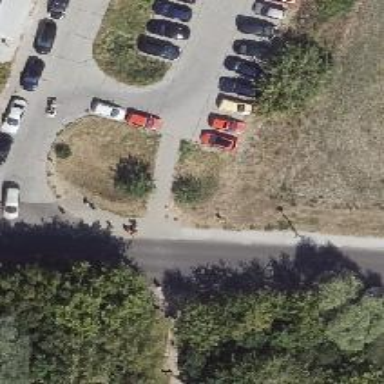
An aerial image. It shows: Sidewalk along the footway.